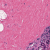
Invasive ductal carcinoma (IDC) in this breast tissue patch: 0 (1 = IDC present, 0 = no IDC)